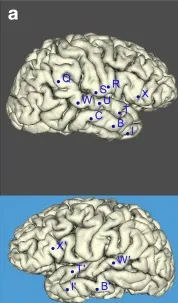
Seizure onset and propagation in stereo-EEG. (A) Stereo-EEG implantation: right hemisphere (black background) and left hemisphere (blue background).
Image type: radiology (ct)